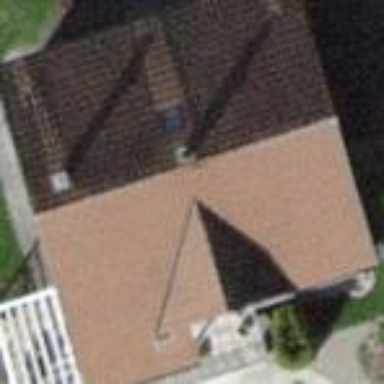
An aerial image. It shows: Detached building.